Question: First off, I would prefer not to check in the generated files at all but my manager insists. So, given those constraints I would like to create a mercurial "merge-patterns" that will always take "their files" in all directories named "generated" in my working repo. I have read the <URL> and here is what I think it should look like:
'''
[merge-patterns]
generated/** = internal:other #keep their files
'''
And this is placed in my root .hg/hgrc file. When I run the hg update with the merge conflicts this is what I get:
'''
> hg update
couldn't find merge tool internal:other #keep their files specified for generated/**
merging generated/file.sv
'''
So I modified the "merge-patterns" to look like this:
'''
[merge-patterns]
**/generated/** = internal:other #keep their files
'''
And here is what I get:
'''
> hg update
merging generated/file.sv
'''
So, I no longer get the "couldn't find merge tool internal:other" warning but it is still trying to merge the generated files.
Any ideas on how to get this to work?
Additional notes:
1. We are using Mercurial version 1.7.5 as we were having problems with newer versions and subrepos.
2. I am working with subrepos so here is what the structure of my main repo looks like:

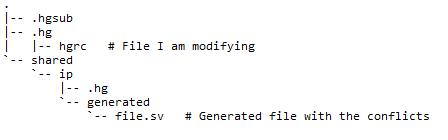
Answer: I believe the problem is simply the comment! Mercurial is searching for a tool named
'''
internal:other #keep their files
'''
and that's unlikely to exist :-) Try moving the comment to a line above:
'''
[merge-patterns]
# keep their files
generated/** = internal:other
'''
I haven't tested this out, but I believe you still need the first pattern you used -- the warning went away with your second try because the pattern no longer matched . Even when you start the merge from the top-level, the subrepos are merged as if 'hg merge' was executed inside the subrepo.